Question: I have recently installed moodle-2.8.3 and alfresco-community-5.0.c on my local.
I did the tutorial from <URL>
My moodle and alfresco works well independently, but when I try to add a file from an alfresco repository I cannot connect to this one.
I have added the alfresco link
'''
http://127.0.0.1:8080/alfresco/api
'''
in the moodle alfresco plugin
Here is a screenshot showing where I try to connect to Alfresco :
When I type the admin login and password from Alfresco, nothing happens, the page remains the same.
Someone could explain my why ? : /
Edit : When I hit <URL> on my browser I have the following :
'''
{"list":{"pagination":{"count":1,"hasMoreItems":false,"totalItems":1,"skipCount":0,"maxItems":100},"entries":[{"entry":{"id":"-default-","quotas":[],"isEnabled":true}}]}}
'''
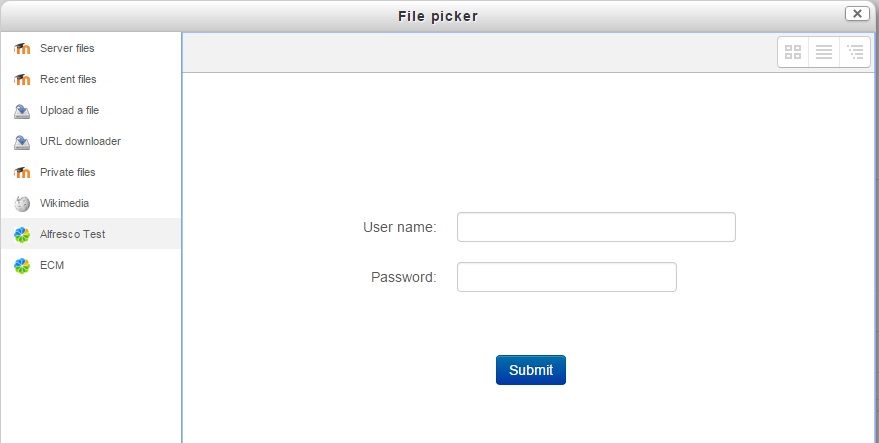
Answer: Your problem is that you're using a tutorial written for Alfresco 4.0 or 4.1 on a 5.x install
On Alfresco 4.x, the URL you mention 'http://127.0.0.1:8080/alfresco/api' points to the <URL>.
On Alfresco 5, that endpoint URL has changed, to make way for the new RESTful public API. The new URL for the old webservices API is at 'http://localhost:8080/alfresco/soapapi'
If you update your configuration to point to 'http://localhost:8080/alfresco/soapapi' instead, then it ought to work, as you'll then be pointing Moodle at the API it expects (from your tutorial Moodle wants the old WebServices WS* API, not the newer RESTful or CMIS ones)